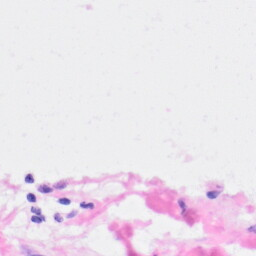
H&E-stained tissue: Kidney